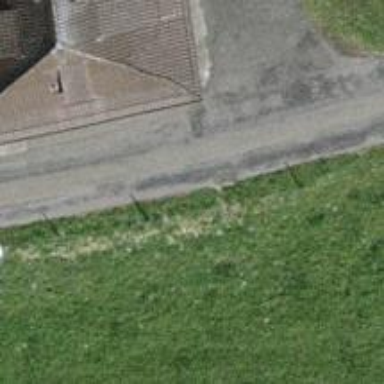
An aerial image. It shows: Residential road with asphalt surface.